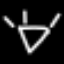
Label: diamond